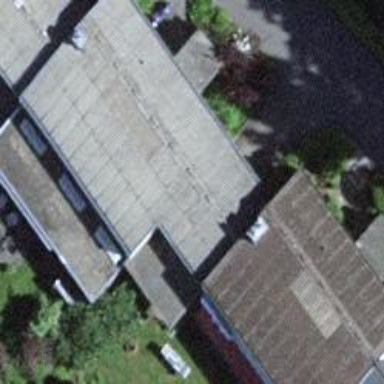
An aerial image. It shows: Garage.